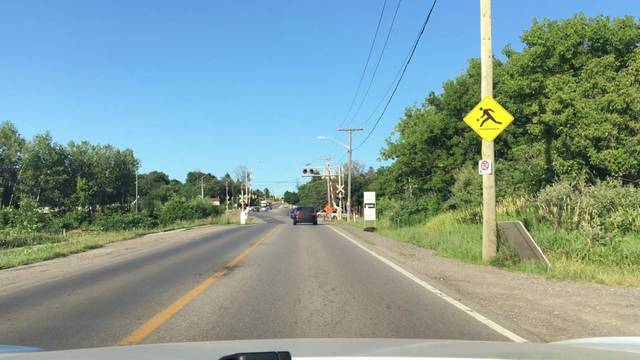
Region: Canada
Coordinates: 43.889, -78.817